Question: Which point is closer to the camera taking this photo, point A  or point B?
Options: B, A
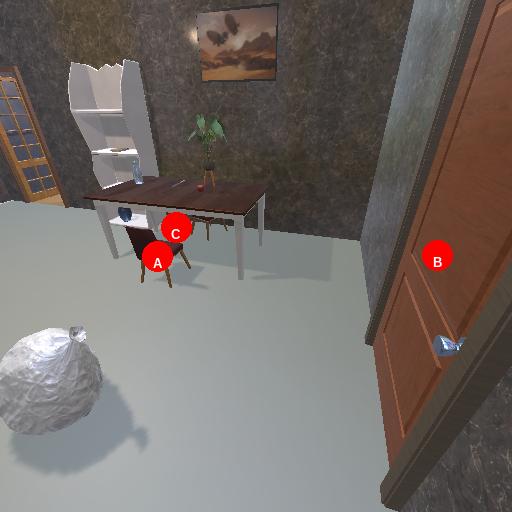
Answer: B